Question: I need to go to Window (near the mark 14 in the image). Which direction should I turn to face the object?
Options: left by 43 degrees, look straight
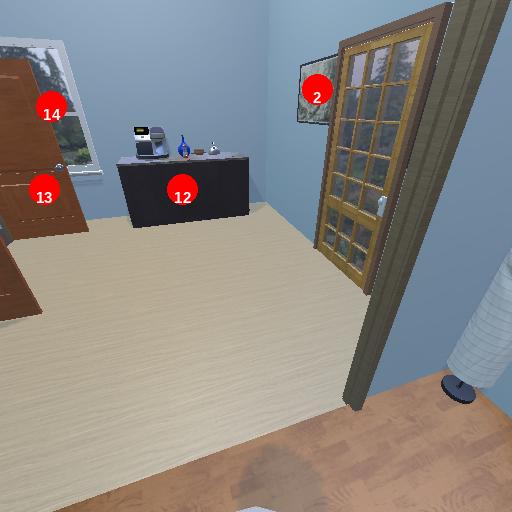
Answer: left by 43 degrees